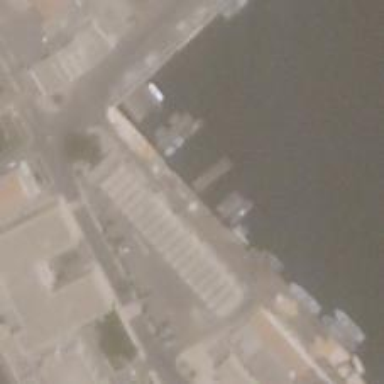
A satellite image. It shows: Man-made pier.